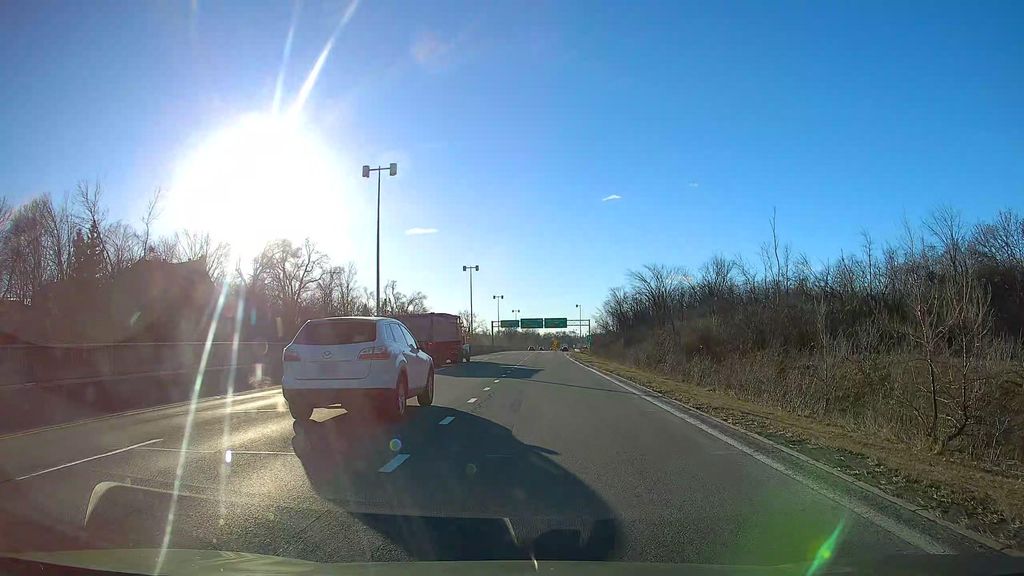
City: montreal